Interaction volume radius: 5 \u00c5
Interaction volume height: 25 \u00c5
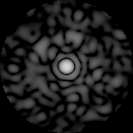
Disorder parameter: 0.8244